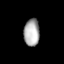
Tissue: lung
Cell type: Endothelial cells
Senescence score: 0.6027
Nuclear area (px): 416
Mean DAPI intensity: 172.808